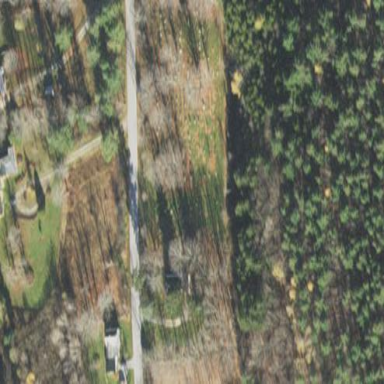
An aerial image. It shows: Cemetery.